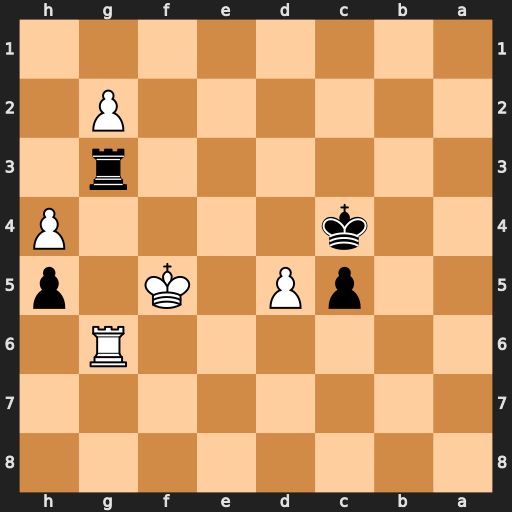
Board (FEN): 8/8/6R1/2pP1K1p/2k4P/6r1/6P1/8
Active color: b
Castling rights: -
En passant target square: -
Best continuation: Rxg6 Kxg6 Kxd5